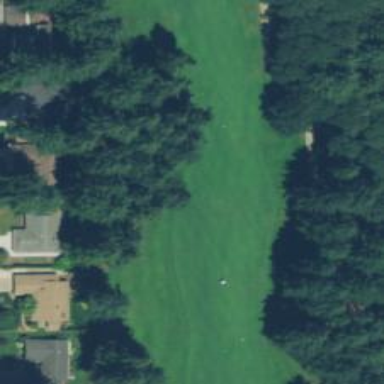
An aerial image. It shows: Golf hole.